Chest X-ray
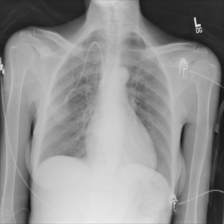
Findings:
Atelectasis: negative
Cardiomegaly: negative
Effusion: negative
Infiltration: negative
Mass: negative
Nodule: negative
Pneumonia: negative
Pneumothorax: negative
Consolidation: negative
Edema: negative
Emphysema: negative
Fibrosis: negative
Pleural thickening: negative
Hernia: negative